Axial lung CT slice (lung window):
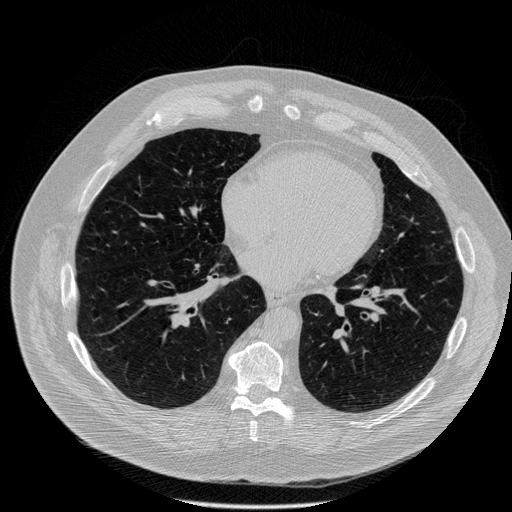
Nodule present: no